Question: I am trying to make it so that when you click the email field and the keyboard pops up it would move the view up. But right now with this code it moves the view up no matter what textfield I click. Also I cant get the keyboard to dismiss. Not sure how to set this code to only scroll to the active field?
code:
'''
- (void)registerForKeyboardNotifications
{
[[NSNotificationCenter defaultCenter] addObserver:self
selector:@selector(keyboardWasShown:)
name:UIKeyboardDidShowNotification object:nil];
[[NSNotificationCenter defaultCenter] addObserver:self
selector:@selector(keyboardWillBeHidden:)
name:UIKeyboardWillHideNotification object:nil];
}
// Called when the UIKeyboardDidShowNotification is sent.
- (void)keyboardWasShown:(NSNotification*)aNotification
{
NSDictionary* info = [aNotification userInfo];
CGSize kbSize = [[info objectForKey:UIKeyboardFrameBeginUserInfoKey] CGRectValue].size;
UIEdgeInsets contentInsets = UIEdgeInsetsMake(0.0, 0.0, kbSize.height, 0.0);
scrollView.contentInset = contentInsets;
scrollView.scrollIndicatorInsets = contentInsets;
// If active text field is hidden by keyboard, scroll it so it's visible
// Your application might not need or want this behavior.
CGRect aRect = self.view.frame;
aRect.size.height -= kbSize.height;
if (!CGRectContainsPoint(aRect, self.emailField.frame.origin) ) {
CGPoint scrollPoint = CGPointMake(0.0, self.emailField.frame.origin.y-kbSize.height);
[scrollView setContentOffset:scrollPoint animated:YES];
}
}
// Called when the UIKeyboardWillHideNotification is sent
- (void)keyboardWillBeHidden:(NSNotification*)aNotification
{
UIEdgeInsets contentInsets = UIEdgeInsetsZero;
scrollView.contentInset = contentInsets;
scrollView.scrollIndicatorInsets = contentInsets;
}
'''
I have a view that looks like this (it is on a scrollview)

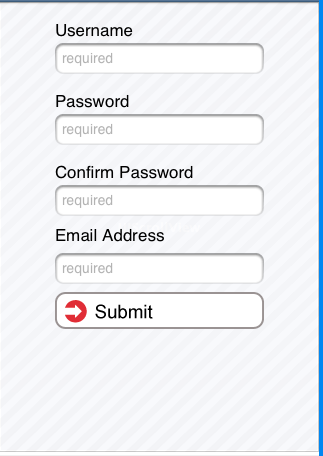
Answer: For this you can ignore the keyboard show/hide notifications and just use the 'UITextFieldDelegate' protocol:
'''
- (BOOL)textFieldShouldBeginEditing:(UITextField *)textField {
if([textField isEqual:self.emailTextField]){
// scroll up
}
return true;
}
- (BOOL)textFieldShouldEndEditing:(UITextField *)textField {
if([textField isEqual:self.emailTextField]){
// scroll back to start
}
return true;
}
'''